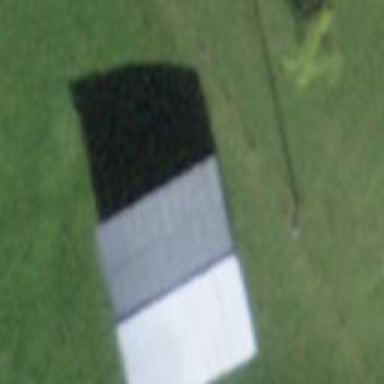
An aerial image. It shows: Rural barn.